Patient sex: M
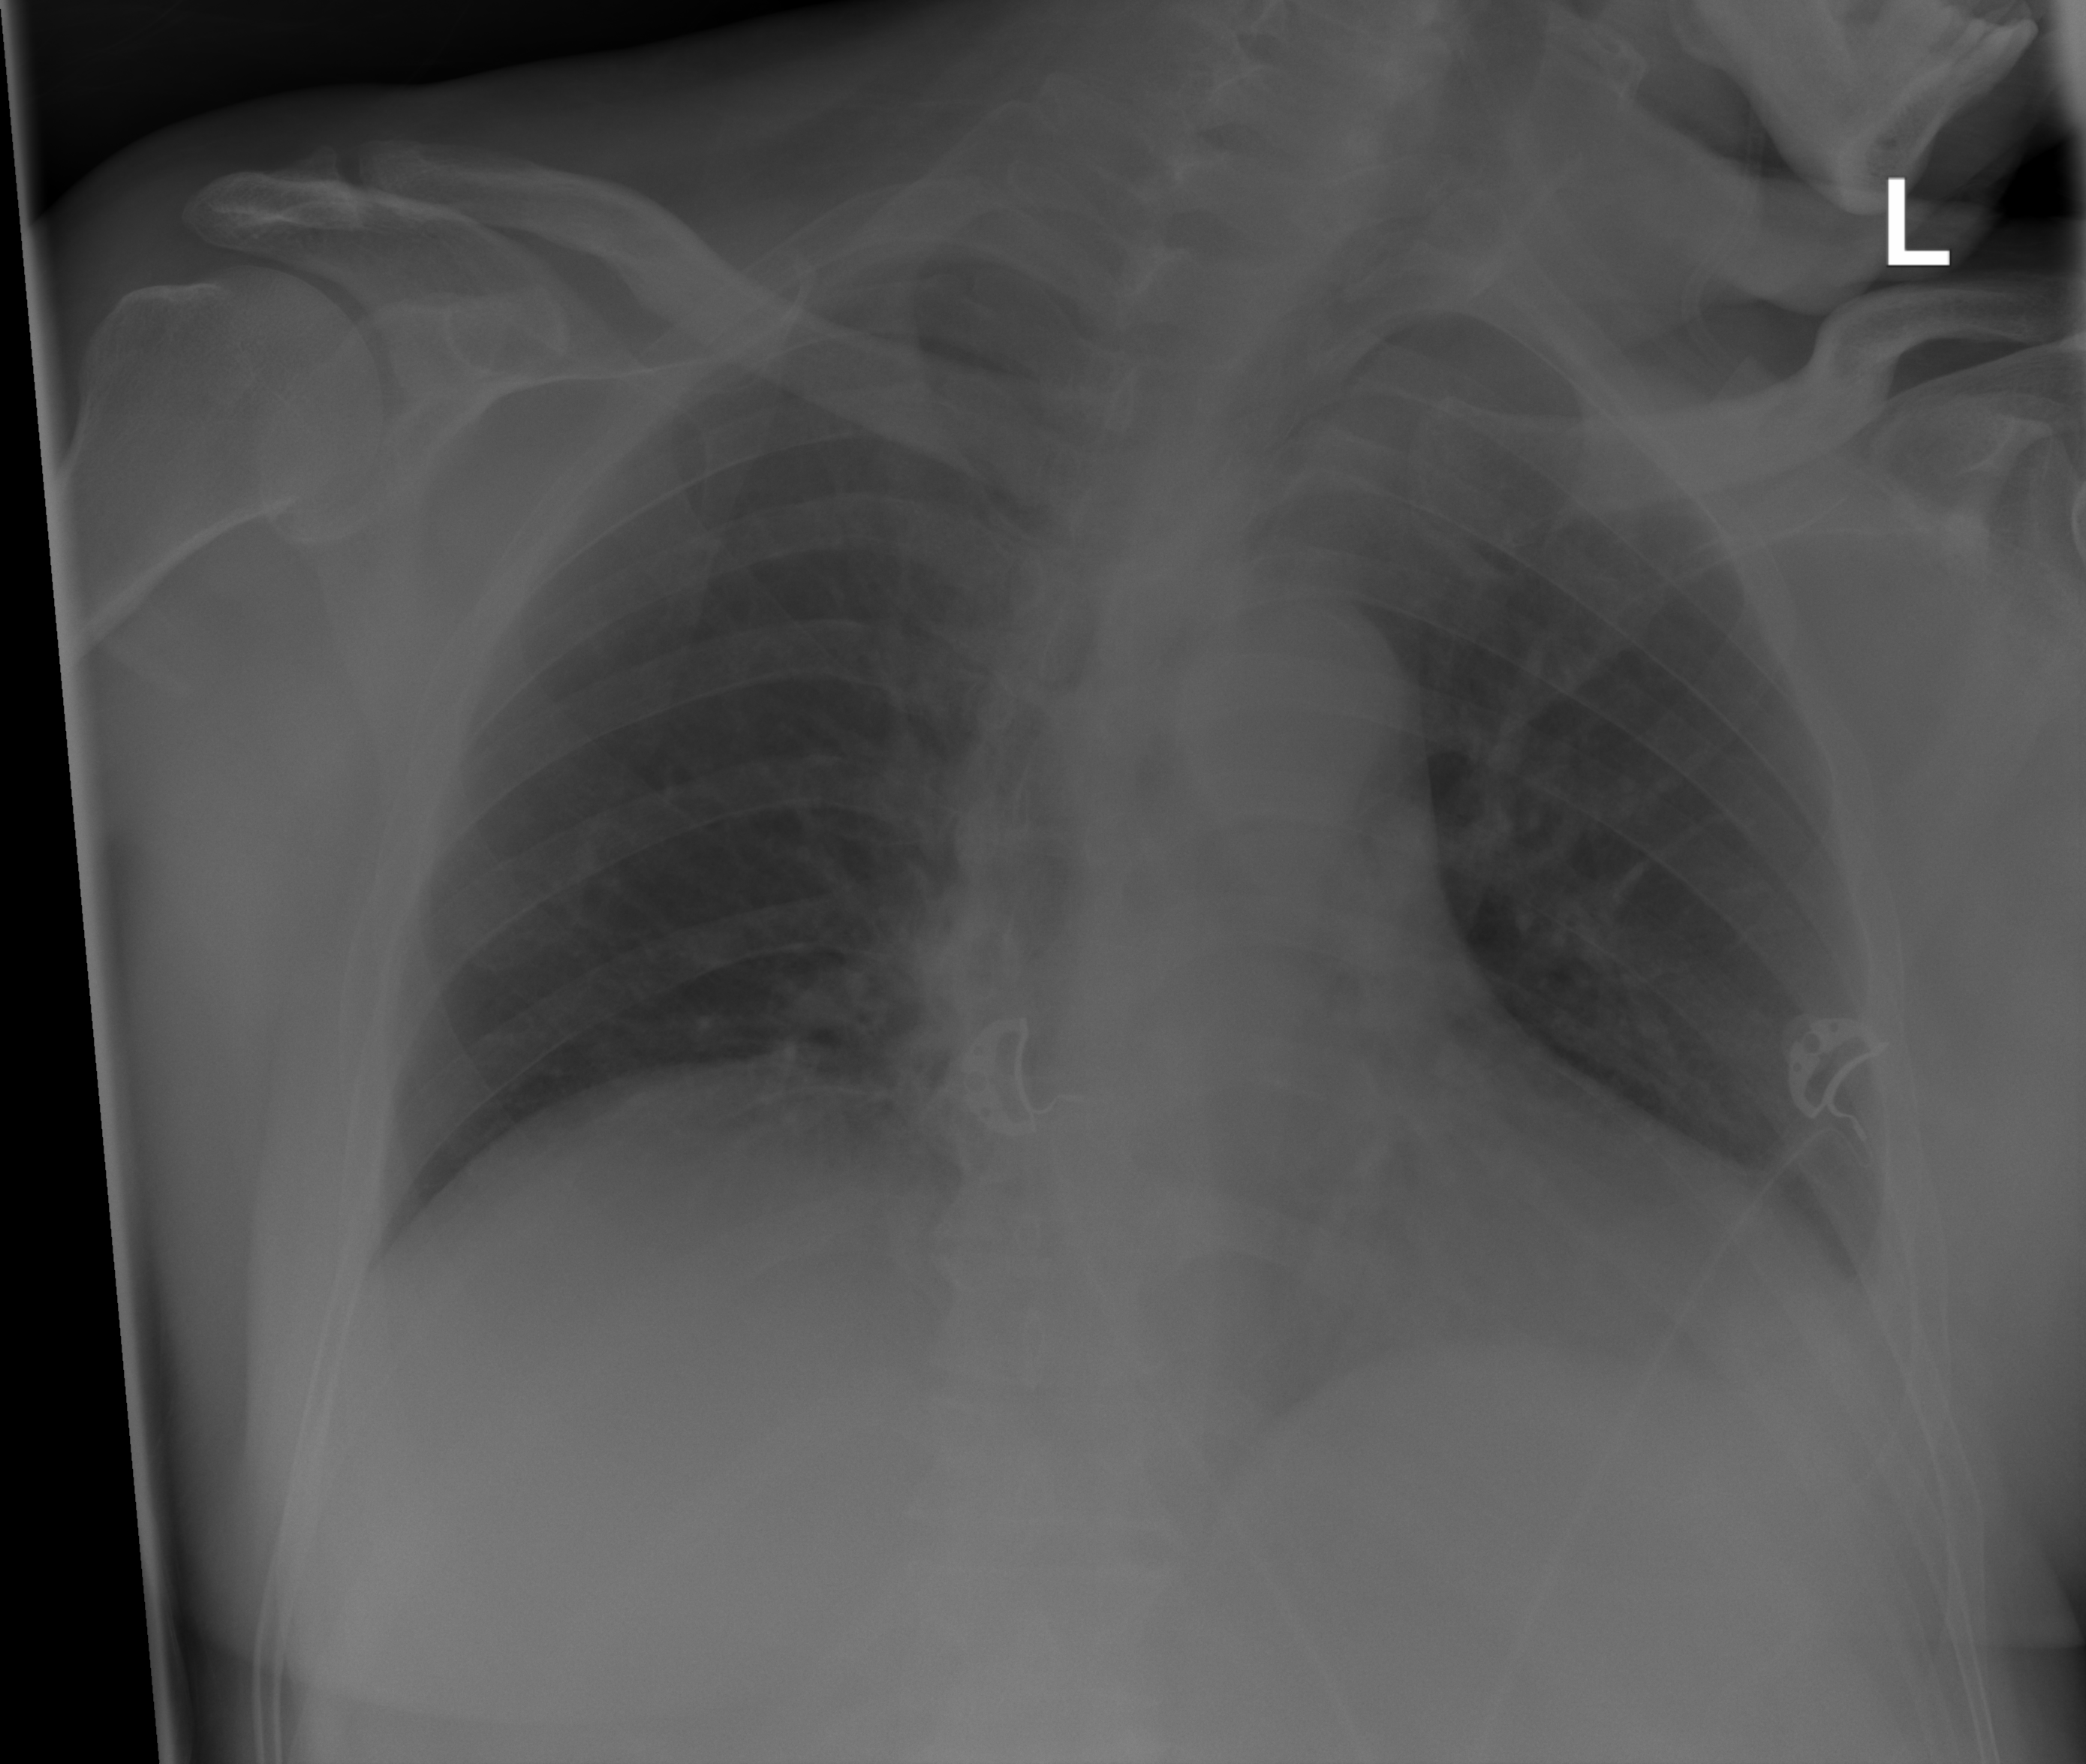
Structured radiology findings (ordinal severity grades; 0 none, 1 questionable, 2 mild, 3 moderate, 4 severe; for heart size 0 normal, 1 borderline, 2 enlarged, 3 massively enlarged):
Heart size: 2
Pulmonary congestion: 2
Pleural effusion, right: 0
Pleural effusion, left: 2
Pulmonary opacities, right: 0
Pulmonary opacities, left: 0
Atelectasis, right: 0
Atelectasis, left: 2